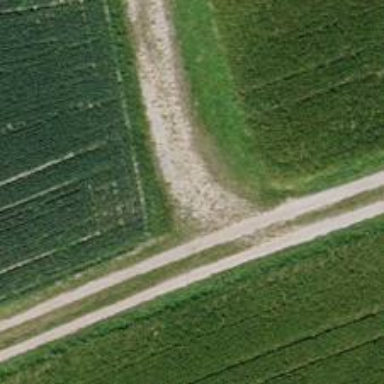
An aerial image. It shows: Grass track with grade3 track type.